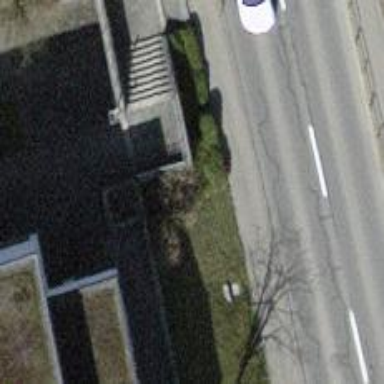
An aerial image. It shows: Road with steps.